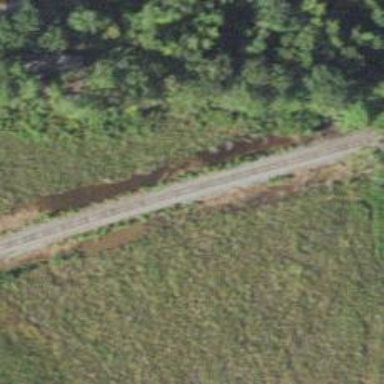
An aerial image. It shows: Railway track.